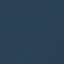
Land use / land cover class: SeaLake